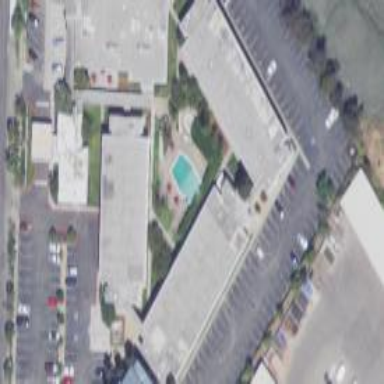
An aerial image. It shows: Hotel building.